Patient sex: M
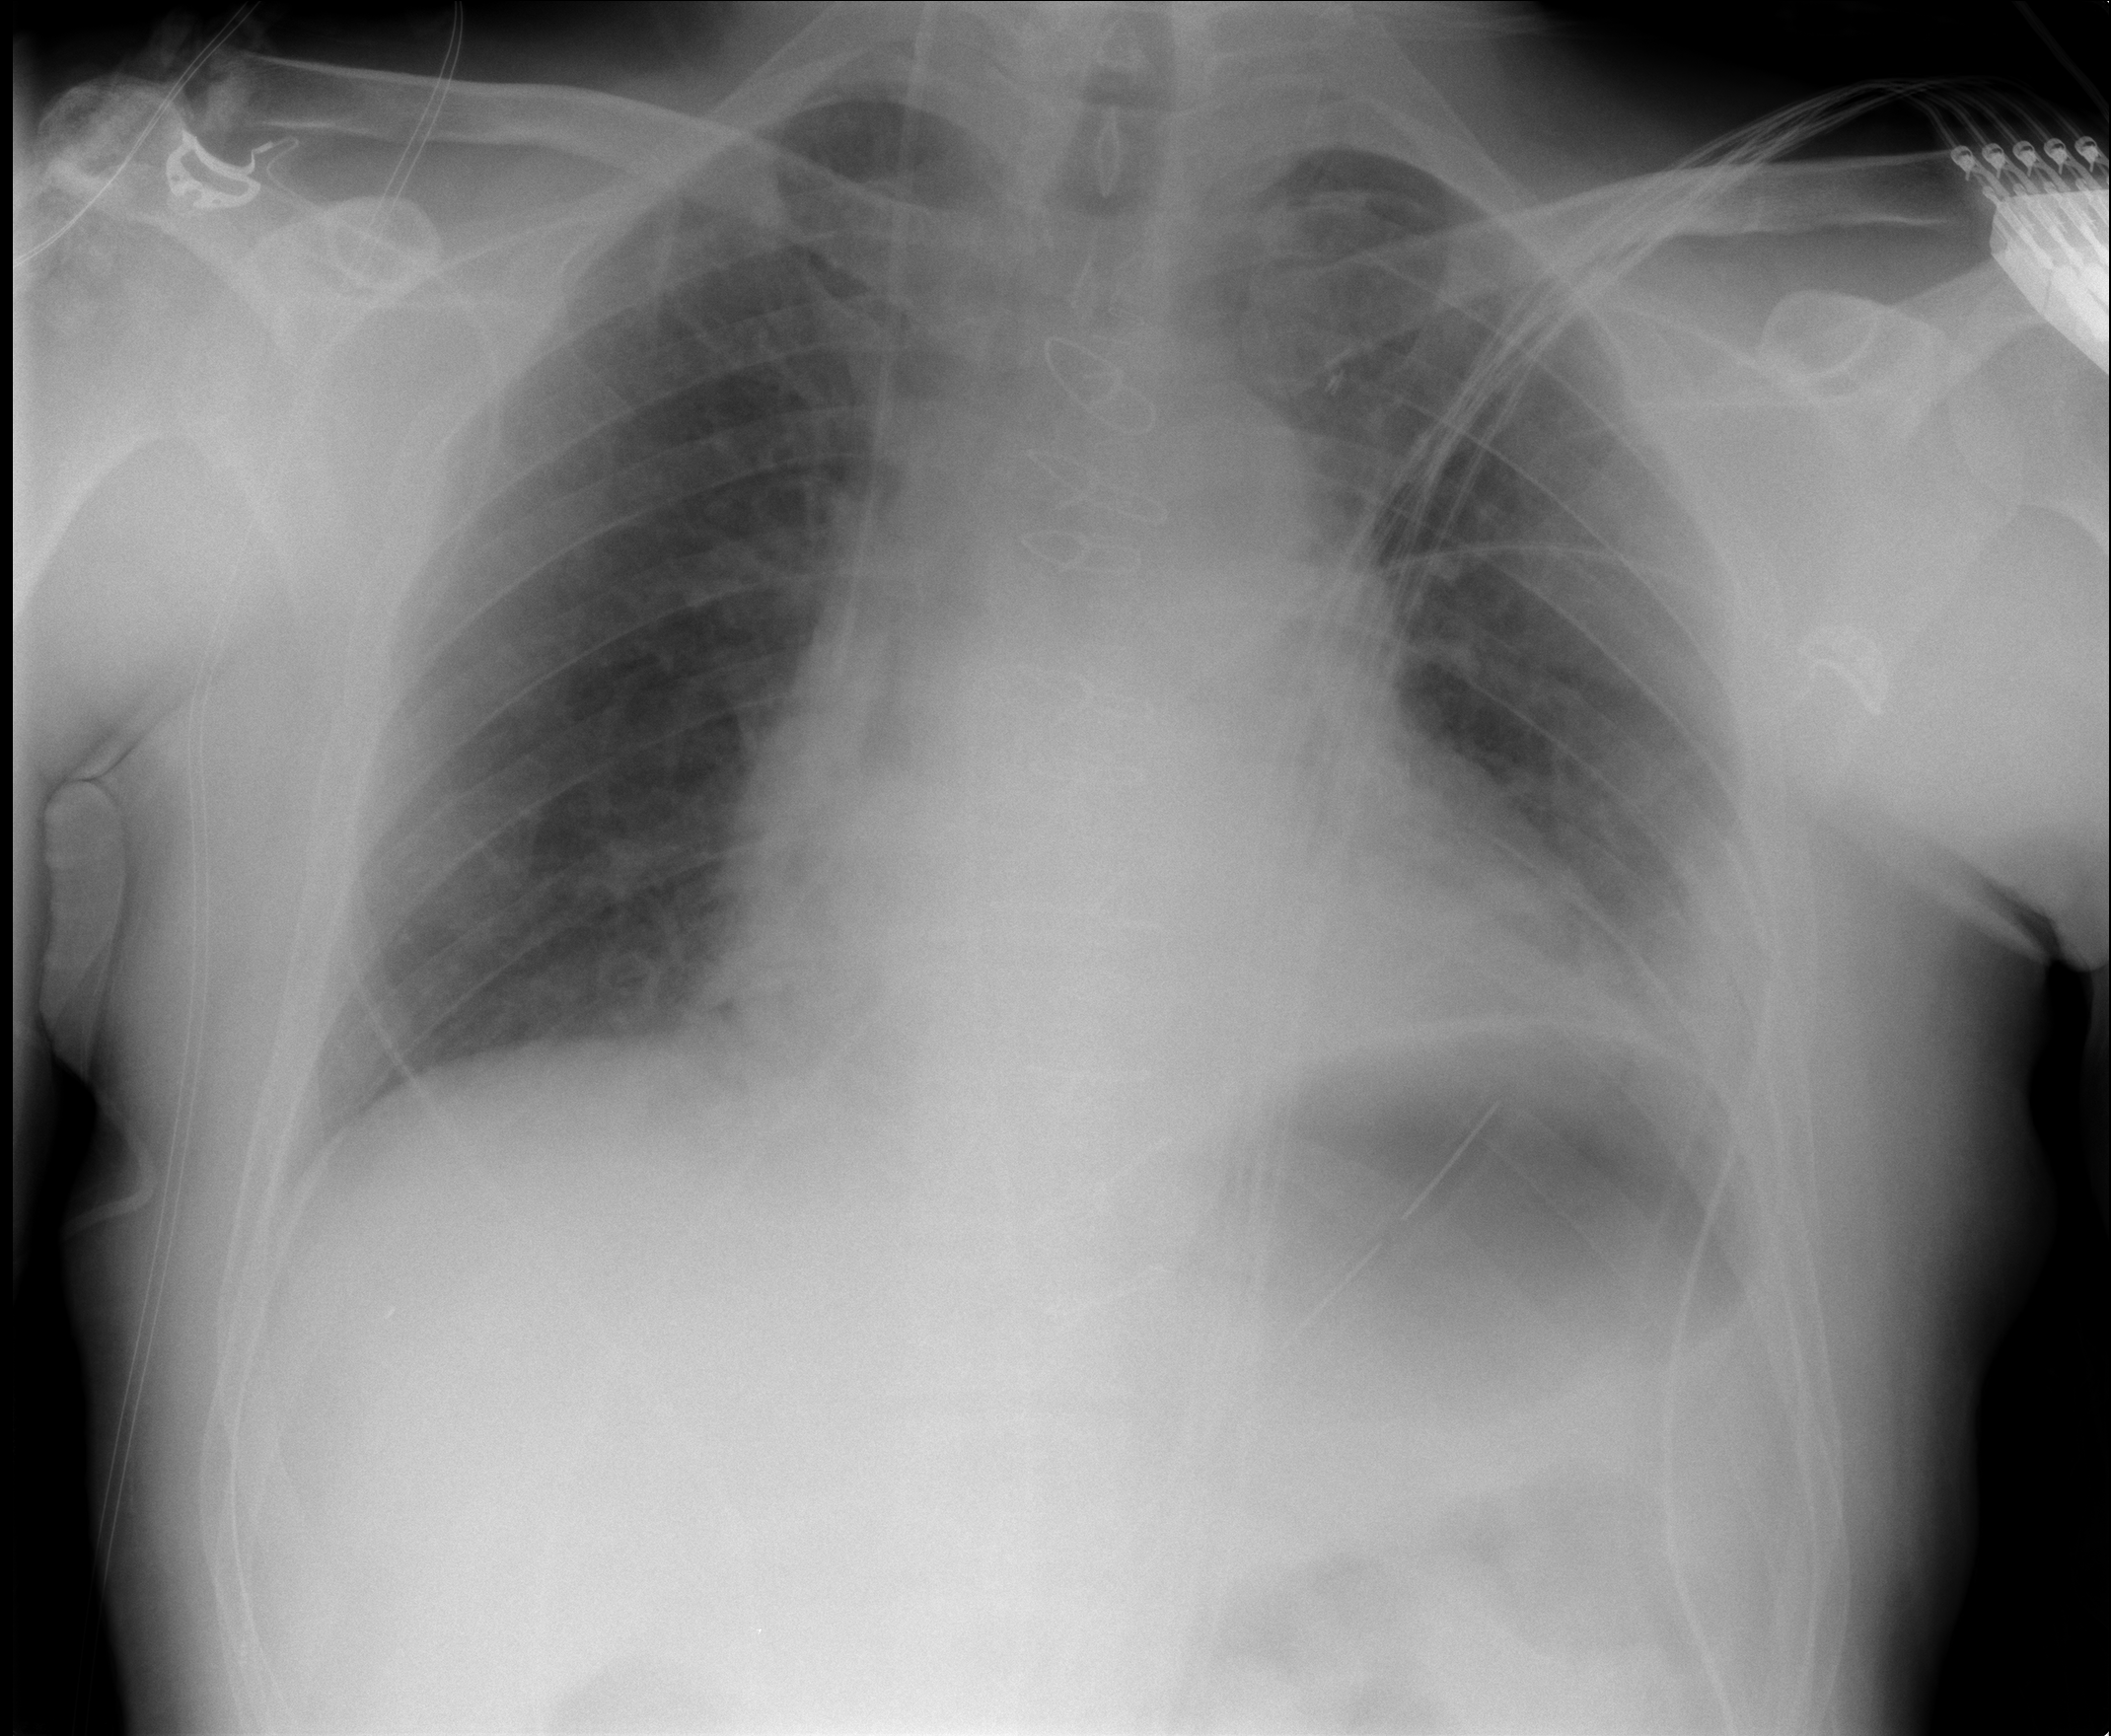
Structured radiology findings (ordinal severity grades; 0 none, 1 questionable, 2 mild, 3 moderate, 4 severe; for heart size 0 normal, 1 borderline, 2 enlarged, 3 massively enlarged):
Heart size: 0
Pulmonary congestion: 2
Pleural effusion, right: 0
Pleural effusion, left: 0
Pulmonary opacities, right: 0
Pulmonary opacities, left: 0
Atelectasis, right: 0
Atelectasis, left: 2